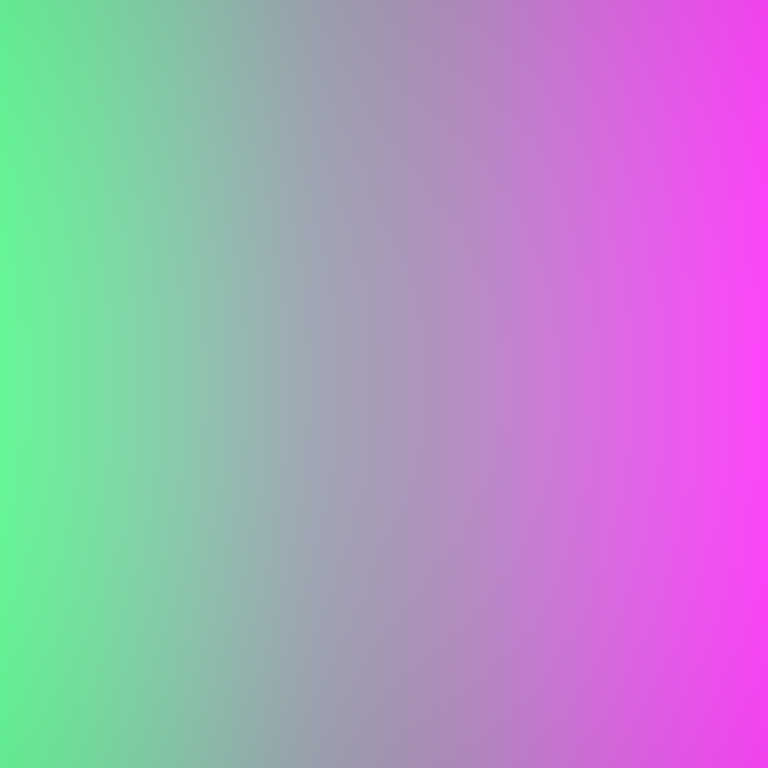
Abstract light effect, smooth gradient from vibrant green to bright magenta, energetic atmosphere, soft blend, no room, no furniture, no objects.